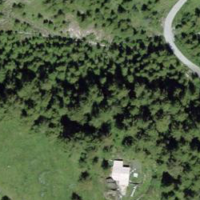
EUNIS habitat code: 41
Species observed at this site:
Chamaenerion angustifolium
Melitaea diamina
Cypripedium calceolus
Erebia alberganus
Saxifraga aizoides
Neottia ovata
Callophrys rubi